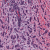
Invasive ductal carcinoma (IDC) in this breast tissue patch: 1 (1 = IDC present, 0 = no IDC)